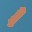
Label: 1